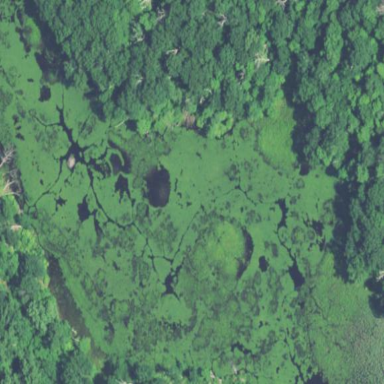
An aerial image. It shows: Marshy wetland area.